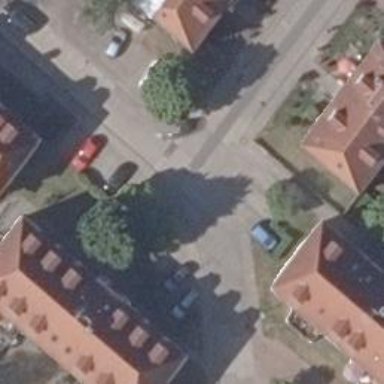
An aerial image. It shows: Residential road with concrete plate sidewalks on both sides.